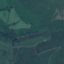
Label: Pasture